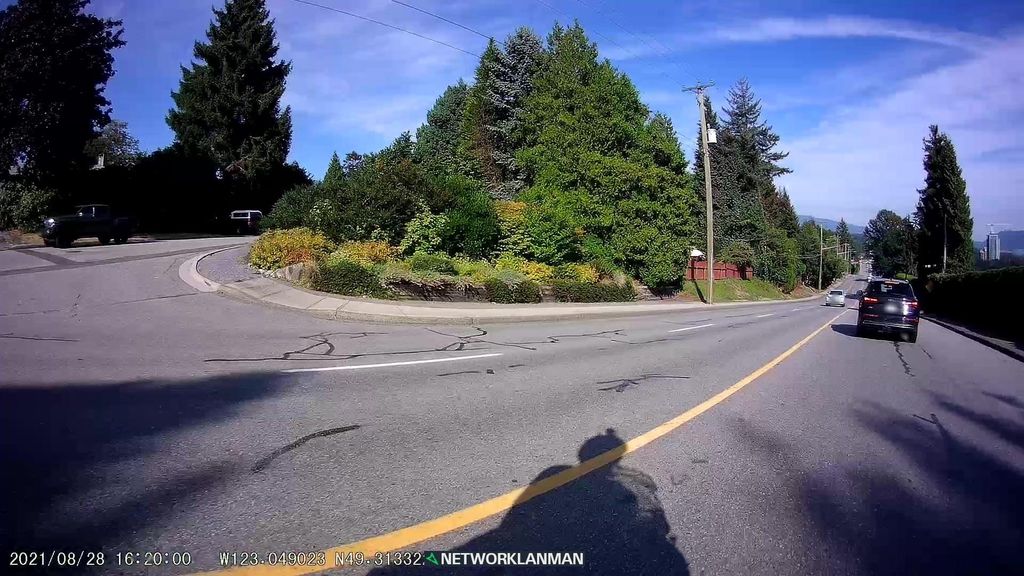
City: vancouver